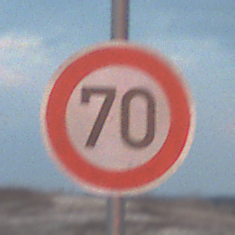
Verkehrszeichen: Geschwindigkeit70
Umgebung: Outdoor, Beach
Tageszeit: SunriseSunset
Wetter: PartlyCloudy
Licht: Natural
Jahreszeit: NotSpecified
Kontrast: MediumContrast